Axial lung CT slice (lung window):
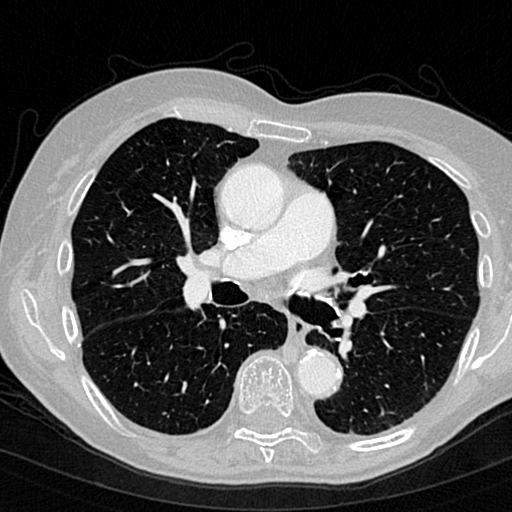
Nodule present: no